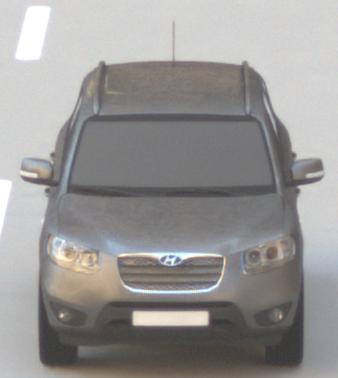
Make: Hyundai
Model: Santa Fe 2.4
Detailed model: Santa Fe (CM)
Model produced from: 2010/01
Model produced until: 2012/09
Doors: 5
Color: gray
Road condition: dry road
Daytime: morning or afternoon
Contrast: low contrast